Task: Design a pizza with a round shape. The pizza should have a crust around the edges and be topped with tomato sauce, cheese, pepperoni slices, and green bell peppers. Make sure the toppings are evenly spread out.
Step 48:
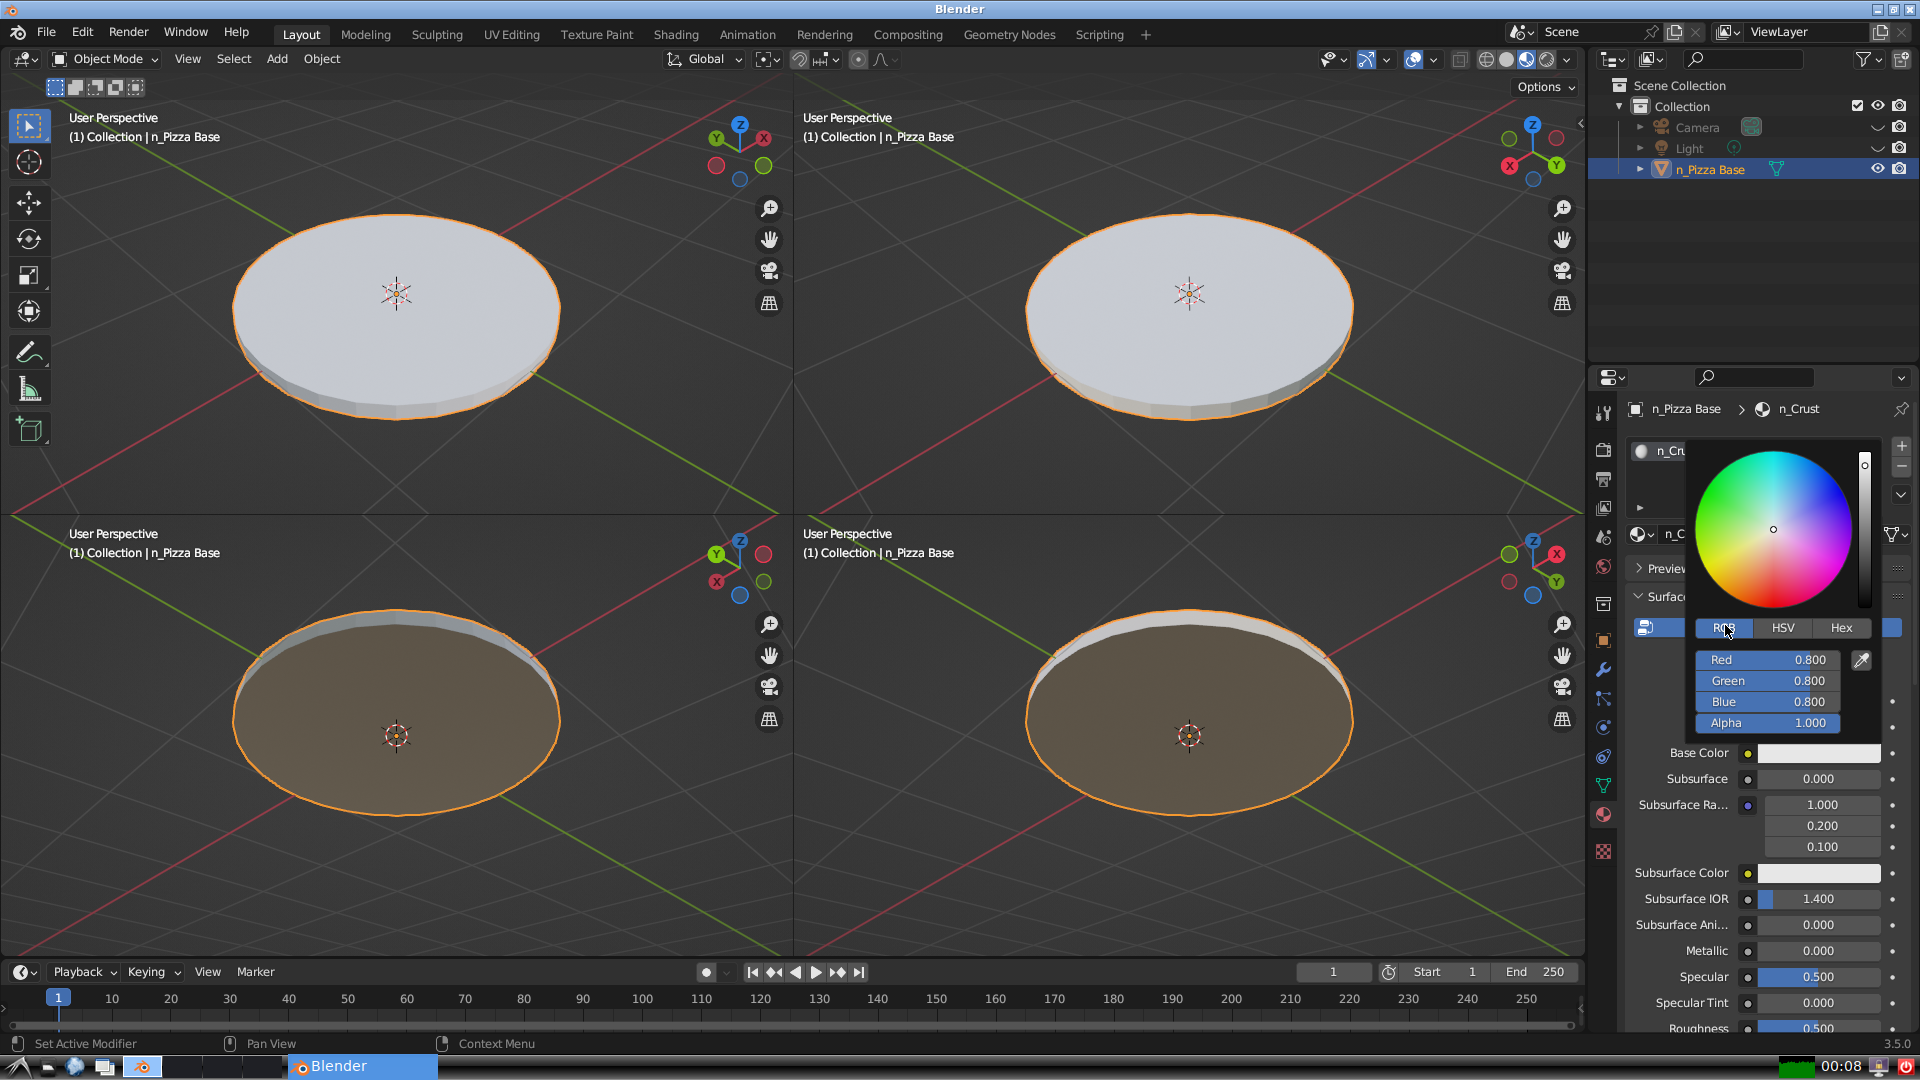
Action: click: no